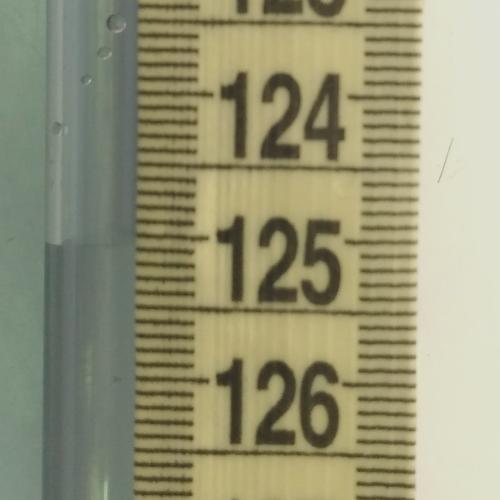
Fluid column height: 125.1 cm